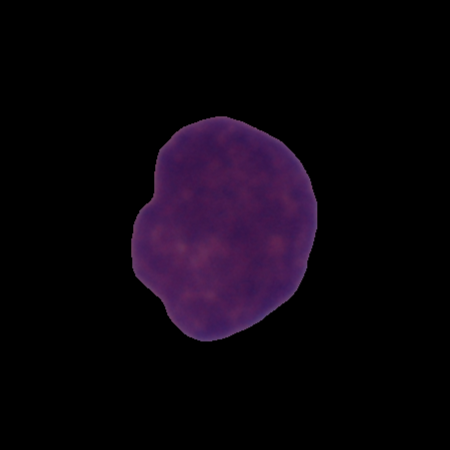
Label: cancer